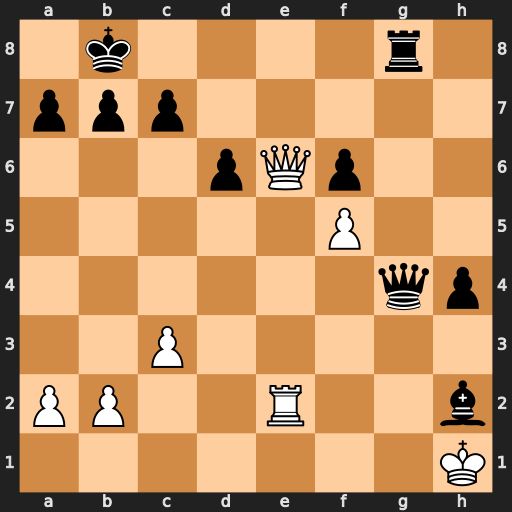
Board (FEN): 1k4r1/ppp5/3pQp2/5P2/6qp/2P5/PP2R2b/7K
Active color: w
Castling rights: -
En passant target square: -
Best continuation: Qe8+ Rxe8 Rxe8#